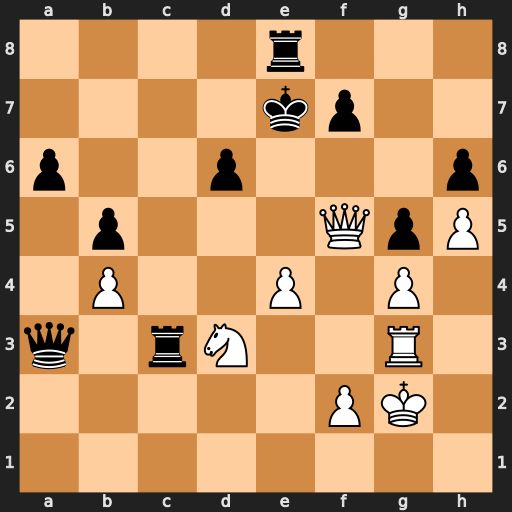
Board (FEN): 4r3/4kp2/p2p3p/1p3QpP/1P2P1P1/q1rN2R1/5PK1/8
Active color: w
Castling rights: -
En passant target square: -
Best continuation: e5 Qb3 Qf6+